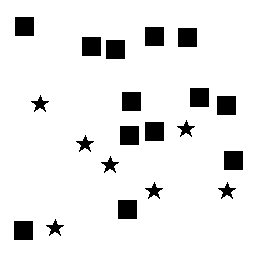
Squares: 13
Triangles: 0
Stars: 7
Total shapes: 20